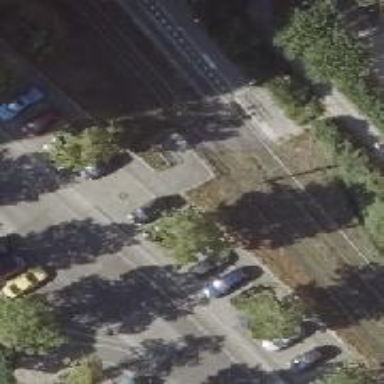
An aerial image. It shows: Uncontrolled tram railway crossing.